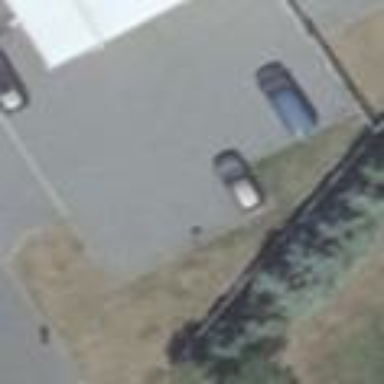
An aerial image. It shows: Parking area with sett surface.